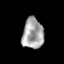
Tissue: prostate
Cell type: T cells
Senescence score: 0.266
Nuclear area (px): 637
Mean DAPI intensity: 165.526